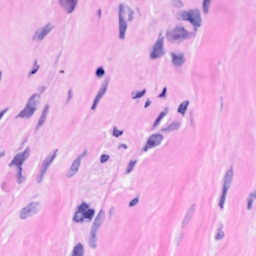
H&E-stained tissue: Breast